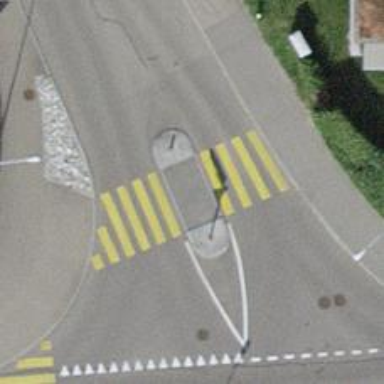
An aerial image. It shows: Marked zebra crossing with island in the middle.